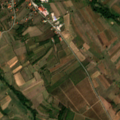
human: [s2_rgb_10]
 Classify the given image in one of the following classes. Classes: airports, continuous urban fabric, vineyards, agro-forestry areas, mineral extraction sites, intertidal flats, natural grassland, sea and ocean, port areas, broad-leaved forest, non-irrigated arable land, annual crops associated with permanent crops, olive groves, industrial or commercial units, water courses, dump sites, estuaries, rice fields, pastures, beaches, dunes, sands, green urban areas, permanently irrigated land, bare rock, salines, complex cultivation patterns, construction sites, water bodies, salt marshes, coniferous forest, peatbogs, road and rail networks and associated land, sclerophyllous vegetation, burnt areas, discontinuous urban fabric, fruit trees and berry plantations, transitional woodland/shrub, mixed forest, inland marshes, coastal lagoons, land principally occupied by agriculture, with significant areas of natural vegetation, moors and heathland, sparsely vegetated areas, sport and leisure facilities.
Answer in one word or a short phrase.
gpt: discontinuous urban fabric, non-irrigated arable land, complex cultivation patterns, land principally occupied by agriculture, with significant areas of natural vegetation